Interaction volume radius: 5 \u00c5
Interaction volume height: 15 \u00c5
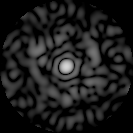
Disorder parameter: 0.7539